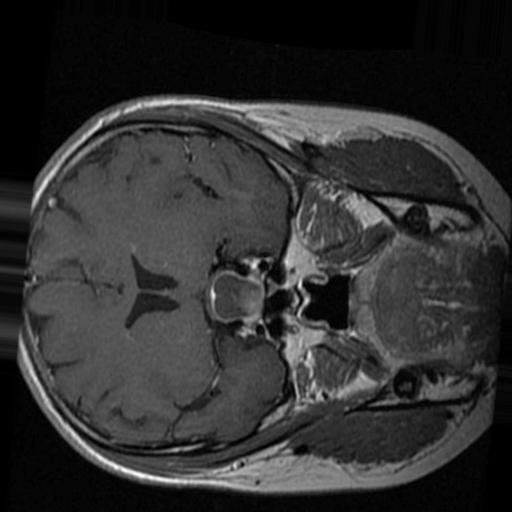
Label: brain_tumor